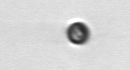
Label: nanoplankton_mix